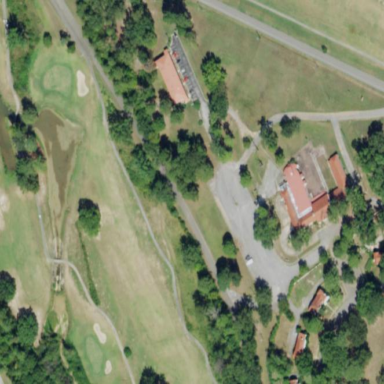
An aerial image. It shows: Grassy area designated as golf fairway.